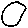
Label: circle